Field crop: maize
Growth stage: 2
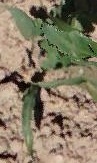
Species: maize